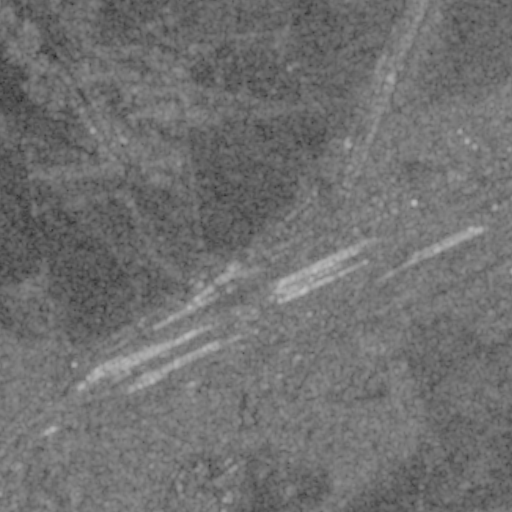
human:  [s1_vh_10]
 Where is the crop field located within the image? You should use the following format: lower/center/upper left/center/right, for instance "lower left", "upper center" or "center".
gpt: The crop field is located in the upper right of the image.
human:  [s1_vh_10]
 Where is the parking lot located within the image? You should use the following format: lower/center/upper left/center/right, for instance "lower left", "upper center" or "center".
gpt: The parking lot is located in the lower right of the image.
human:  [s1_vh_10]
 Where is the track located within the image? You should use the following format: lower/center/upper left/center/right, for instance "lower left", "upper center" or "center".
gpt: The track is located in the lower right of the image.
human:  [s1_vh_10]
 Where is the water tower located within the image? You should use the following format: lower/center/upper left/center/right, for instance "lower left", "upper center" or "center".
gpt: The water tower is located in the center right of the image.
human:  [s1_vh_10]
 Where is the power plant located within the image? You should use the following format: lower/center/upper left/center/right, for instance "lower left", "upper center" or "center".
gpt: There is no power plant in the image.

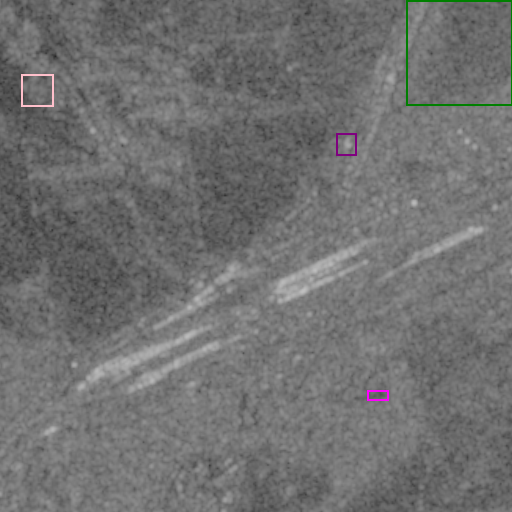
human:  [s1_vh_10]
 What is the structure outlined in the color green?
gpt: The structure outlined in green is a crop field.
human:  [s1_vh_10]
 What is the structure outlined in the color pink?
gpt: The structure outlined in pink is a park.
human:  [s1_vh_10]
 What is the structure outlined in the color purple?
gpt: The structure outlined in purple is a power substation.
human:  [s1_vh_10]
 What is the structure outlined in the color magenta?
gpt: The structure outlined in magenta is a track.
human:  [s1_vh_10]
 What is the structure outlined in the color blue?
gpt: There is no blue outline.